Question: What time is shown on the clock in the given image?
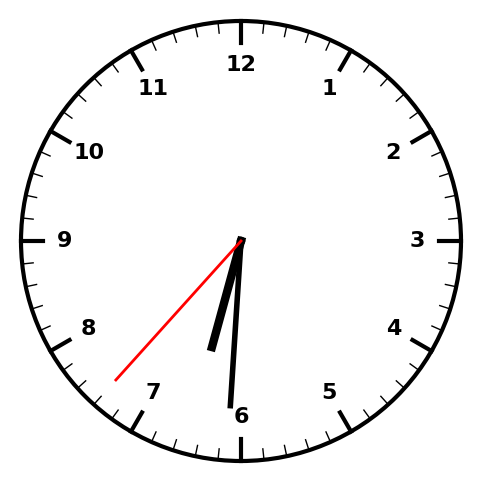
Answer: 06:30:37